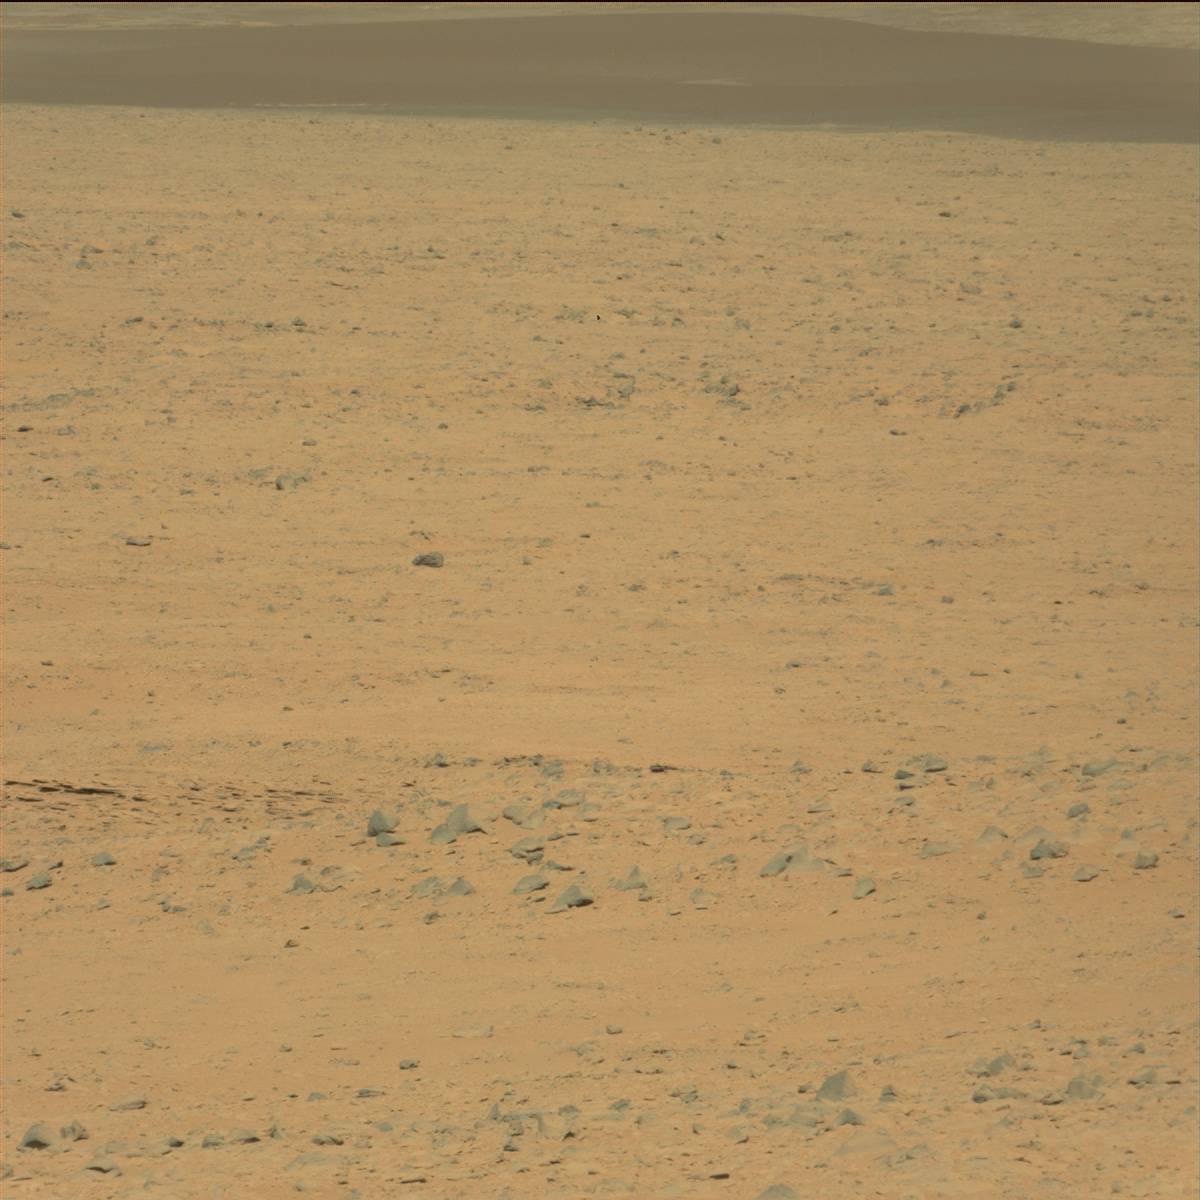
Terrain classes present: Bedrock, Ridge, Rock, Sand / Soil